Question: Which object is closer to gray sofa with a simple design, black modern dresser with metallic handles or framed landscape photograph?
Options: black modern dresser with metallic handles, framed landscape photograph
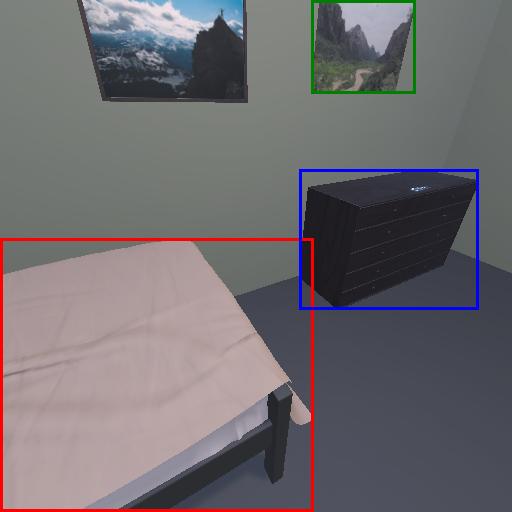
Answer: black modern dresser with metallic handles